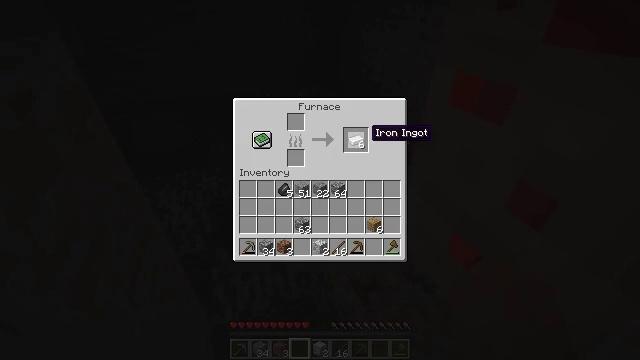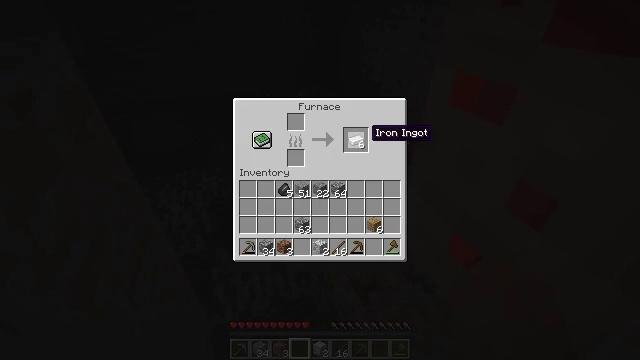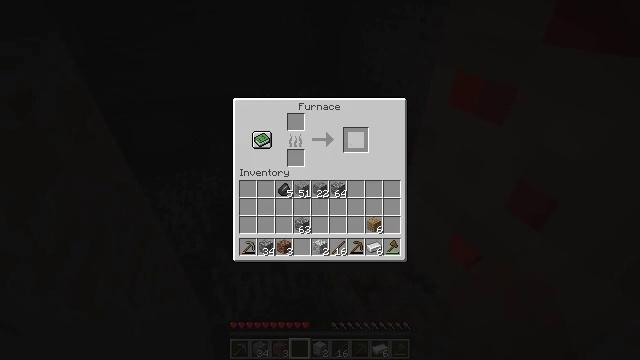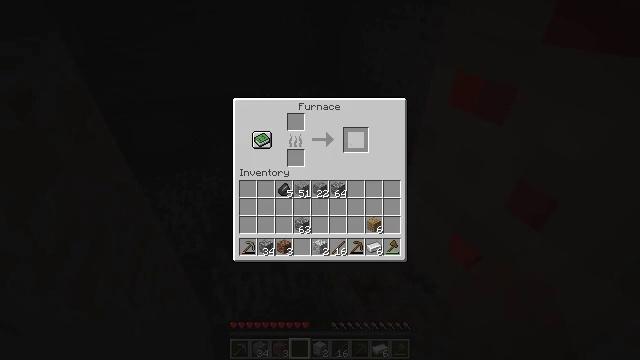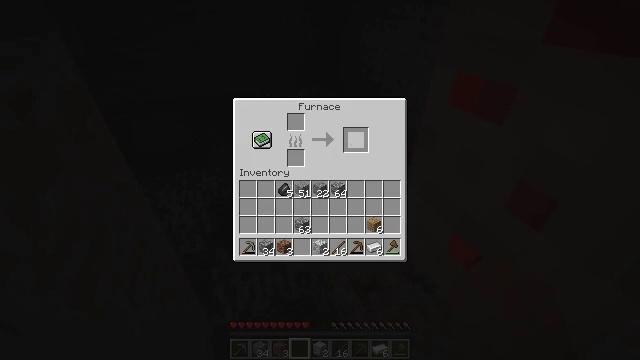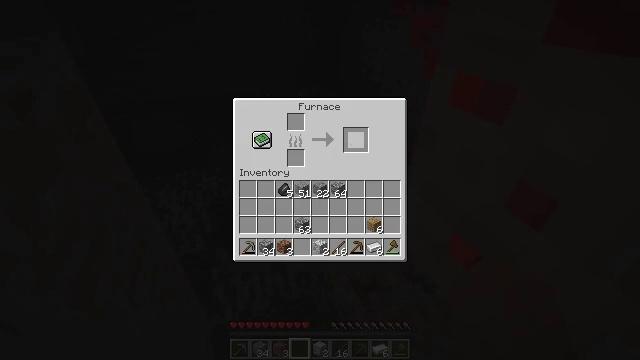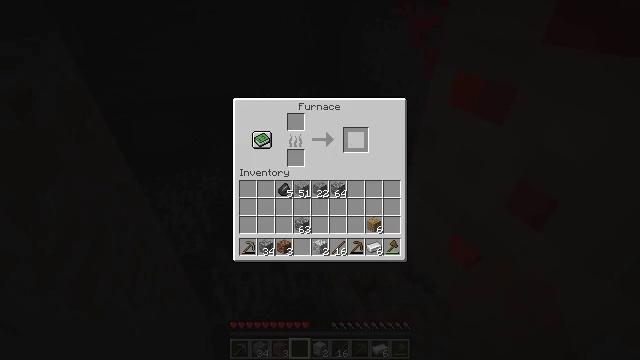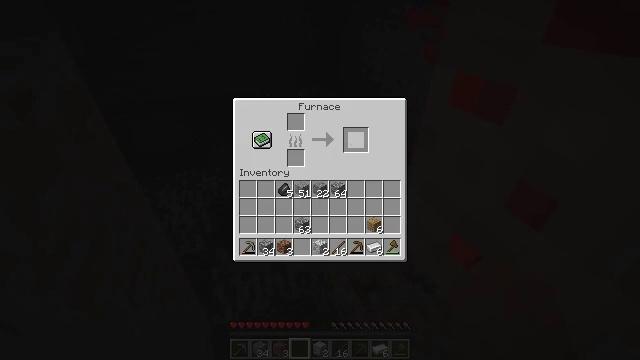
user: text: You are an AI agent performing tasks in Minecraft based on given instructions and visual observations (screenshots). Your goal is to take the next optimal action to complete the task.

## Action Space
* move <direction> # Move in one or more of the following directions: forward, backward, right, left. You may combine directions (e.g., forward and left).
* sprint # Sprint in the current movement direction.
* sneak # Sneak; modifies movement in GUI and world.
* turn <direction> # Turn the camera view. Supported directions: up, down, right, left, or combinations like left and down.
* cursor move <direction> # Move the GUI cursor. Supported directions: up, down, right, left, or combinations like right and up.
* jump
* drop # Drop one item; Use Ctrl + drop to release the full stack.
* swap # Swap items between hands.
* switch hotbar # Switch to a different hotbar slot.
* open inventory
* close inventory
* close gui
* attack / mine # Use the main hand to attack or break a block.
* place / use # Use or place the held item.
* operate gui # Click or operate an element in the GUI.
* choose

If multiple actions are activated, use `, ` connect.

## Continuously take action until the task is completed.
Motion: motion action
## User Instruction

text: Obtain an iron ingot from the furnace.
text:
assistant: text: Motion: sneak
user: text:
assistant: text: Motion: sneak, operate gui
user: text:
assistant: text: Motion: sneak, operate gui
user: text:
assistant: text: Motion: sneak, operate gui
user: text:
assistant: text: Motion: sneak, operate gui
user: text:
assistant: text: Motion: no_op
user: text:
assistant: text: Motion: no_op
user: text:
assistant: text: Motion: no_op